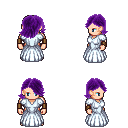
a pixel art fantasy rpg character, male body template, human, light skin, underdress, metal pants, purple swoop hairstyle, leather bracers, four views (front, back, left, right), 2x2 character sprite sheet, small pixel art, hard edges, no anti-aliasing